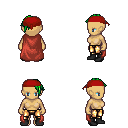
a pixel art fantasy rpg character, female body template, human, tanned skin, maroon cape, gold greaves, green long mohawk hairstyle, red bandana, black shoes, four views (front, back, left, right), 2x2 character sprite sheet, small pixel art, hard edges, no anti-aliasing